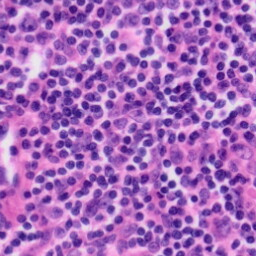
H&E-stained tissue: Tonsil